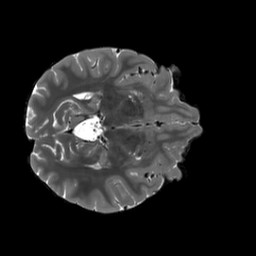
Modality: T2w
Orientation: axial
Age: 19
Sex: female
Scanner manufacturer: siemens
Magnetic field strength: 3 T
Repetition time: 3.2 s
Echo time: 0.566 s